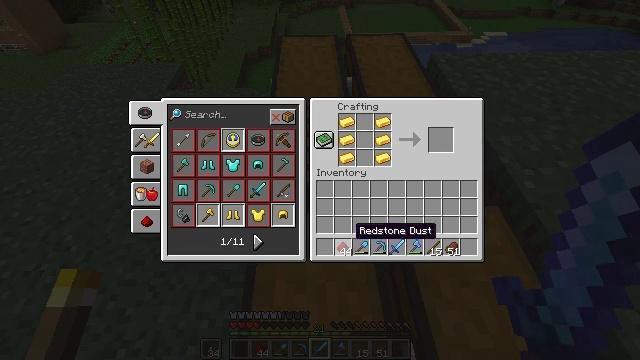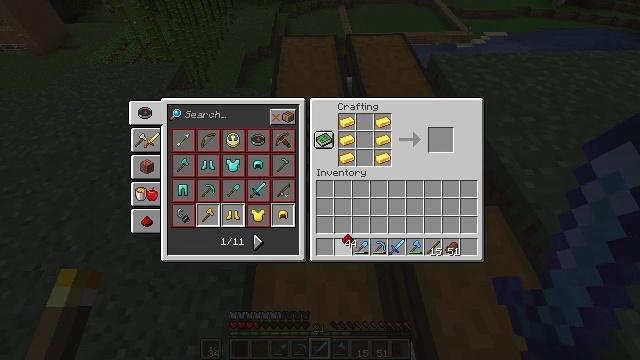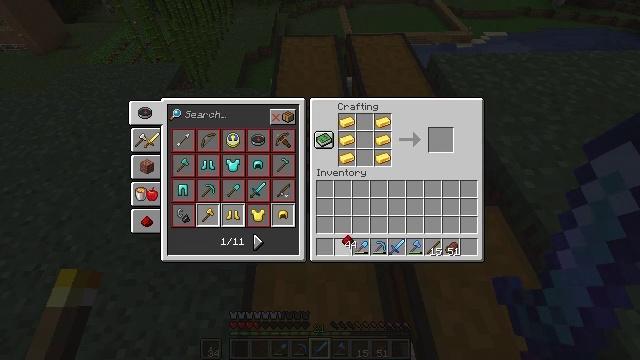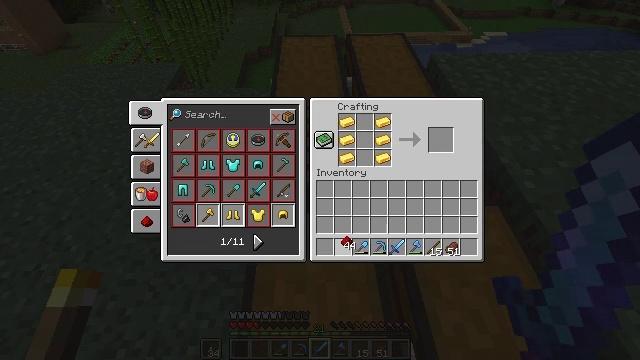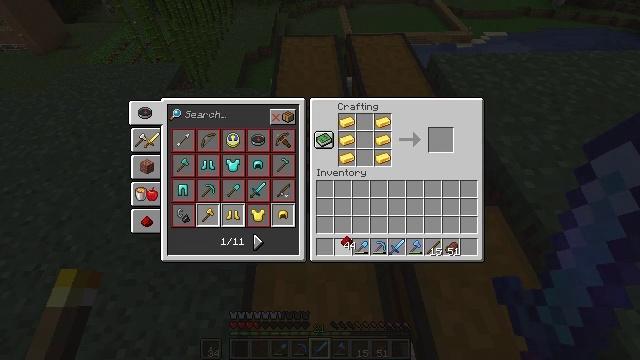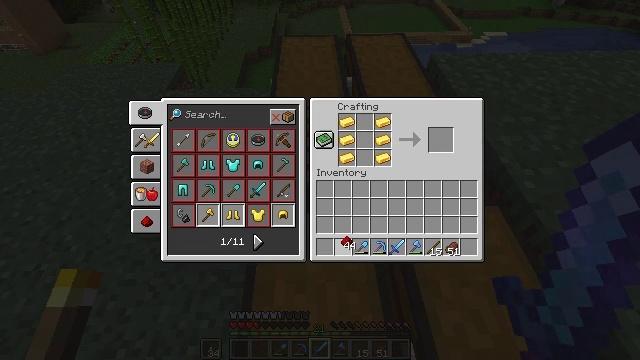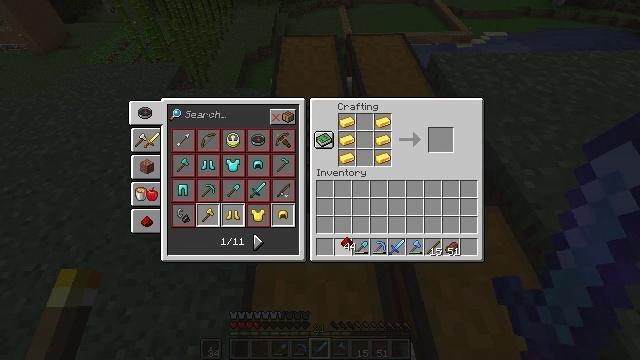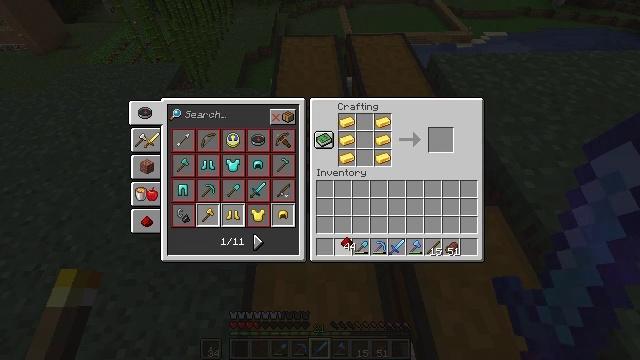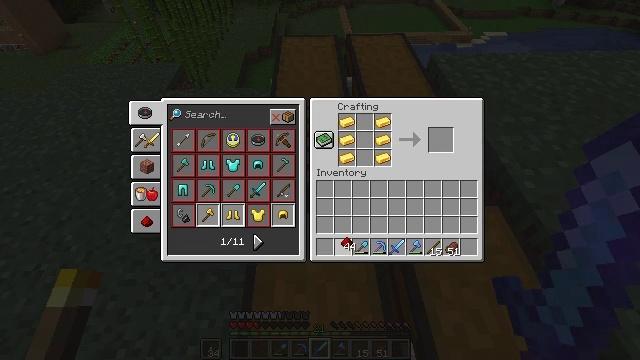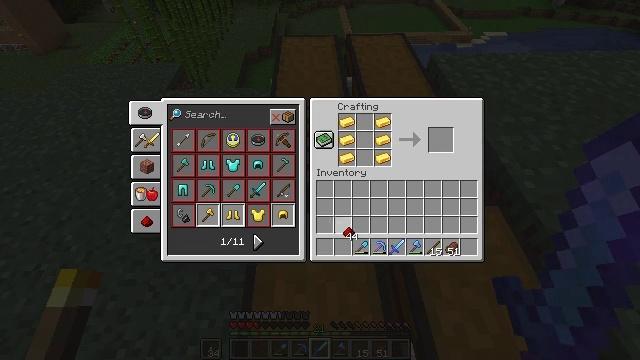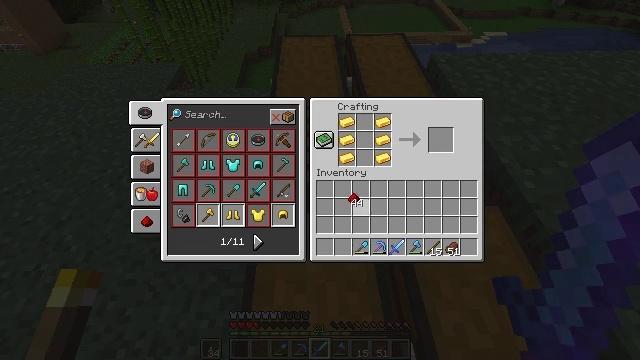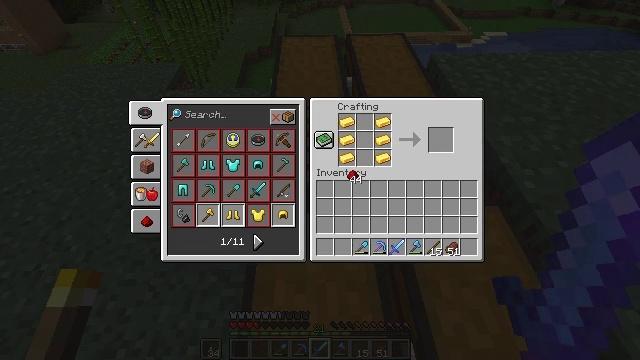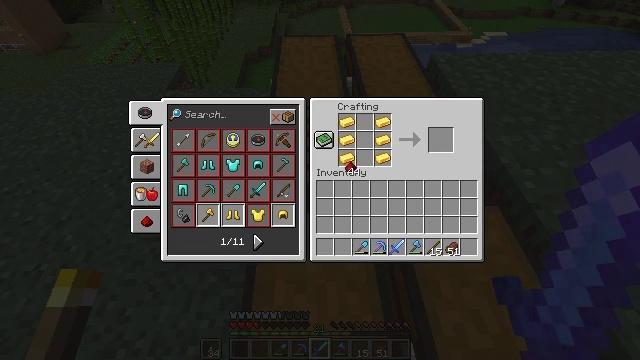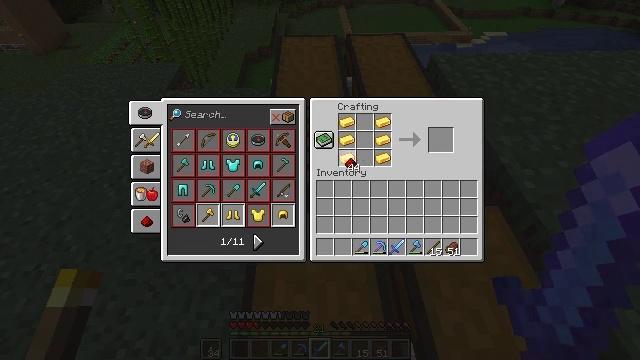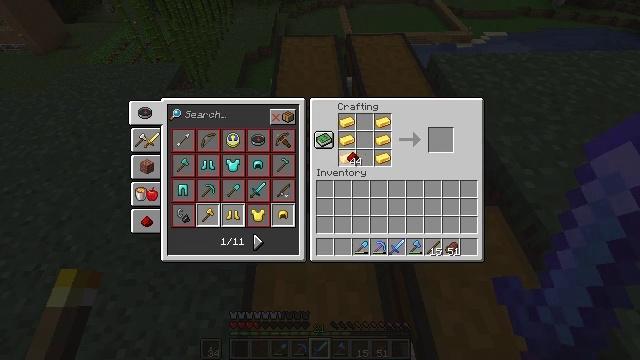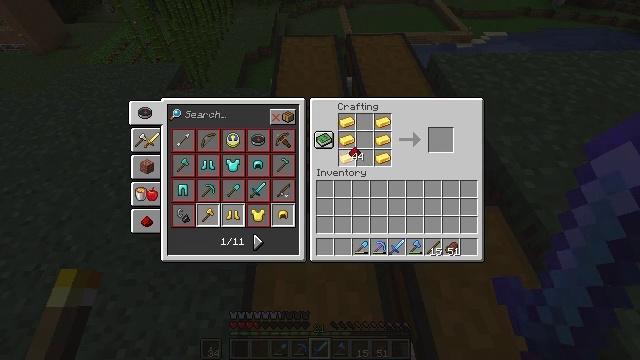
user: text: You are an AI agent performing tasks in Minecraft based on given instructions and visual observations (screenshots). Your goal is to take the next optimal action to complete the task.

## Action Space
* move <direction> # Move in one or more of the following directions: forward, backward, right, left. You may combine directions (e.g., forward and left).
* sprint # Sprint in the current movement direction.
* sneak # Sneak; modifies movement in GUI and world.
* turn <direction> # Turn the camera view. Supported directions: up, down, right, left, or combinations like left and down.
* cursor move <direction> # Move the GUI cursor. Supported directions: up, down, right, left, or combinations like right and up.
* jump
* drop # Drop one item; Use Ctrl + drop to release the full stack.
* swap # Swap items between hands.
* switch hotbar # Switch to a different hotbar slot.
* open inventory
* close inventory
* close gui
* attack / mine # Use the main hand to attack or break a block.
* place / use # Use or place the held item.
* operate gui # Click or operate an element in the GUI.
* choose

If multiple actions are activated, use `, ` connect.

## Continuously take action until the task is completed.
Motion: motion action
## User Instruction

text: Use sticks and gold to craft a powered rail.
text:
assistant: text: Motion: operate gui
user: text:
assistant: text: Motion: operate gui
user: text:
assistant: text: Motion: no_op
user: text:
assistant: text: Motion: no_op
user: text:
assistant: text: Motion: no_op
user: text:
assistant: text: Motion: no_op
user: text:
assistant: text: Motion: no_op
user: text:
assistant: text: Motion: no_op
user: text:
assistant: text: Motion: cursor move up
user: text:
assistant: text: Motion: cursor move up
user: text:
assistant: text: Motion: cursor move up
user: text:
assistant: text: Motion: cursor move up
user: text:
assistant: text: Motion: no_op
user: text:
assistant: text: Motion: no_op
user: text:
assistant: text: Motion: no_op
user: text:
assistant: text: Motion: no_op
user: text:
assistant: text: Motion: no_op
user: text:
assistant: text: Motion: no_op
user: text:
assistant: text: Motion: no_op
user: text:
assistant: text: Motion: no_op
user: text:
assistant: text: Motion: no_op
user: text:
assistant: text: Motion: no_op
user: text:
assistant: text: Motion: no_op
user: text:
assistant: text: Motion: no_op
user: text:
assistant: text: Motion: no_op
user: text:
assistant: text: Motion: cursor move down
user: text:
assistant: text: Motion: no_op
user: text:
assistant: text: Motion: operate gui
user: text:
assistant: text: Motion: operate gui
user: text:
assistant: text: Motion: operate gui